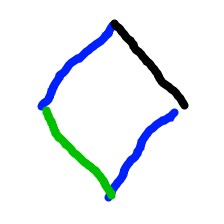
Shape: rhombus